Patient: sex F, age 62
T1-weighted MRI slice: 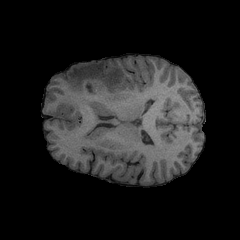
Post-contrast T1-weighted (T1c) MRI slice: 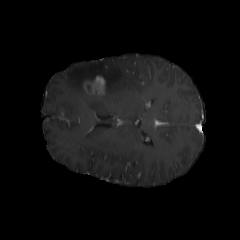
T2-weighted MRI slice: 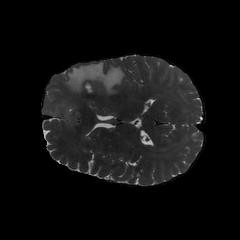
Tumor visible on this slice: yes
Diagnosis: Glioblastoma, IDH-wildtype
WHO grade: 4